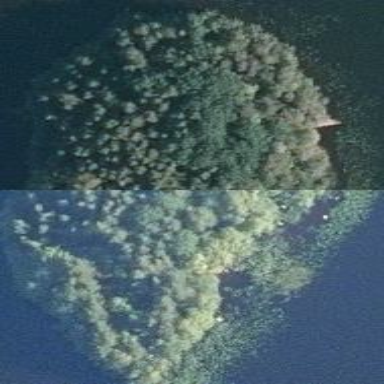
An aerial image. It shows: Islet covered with woodland.